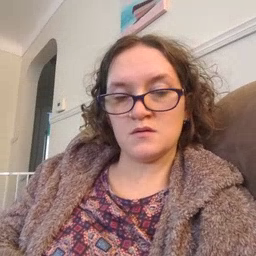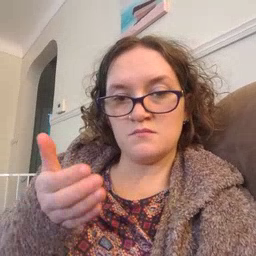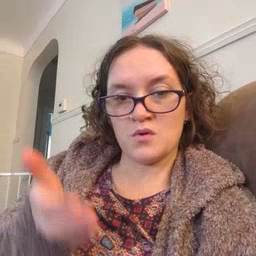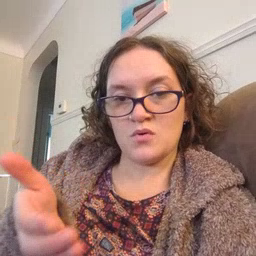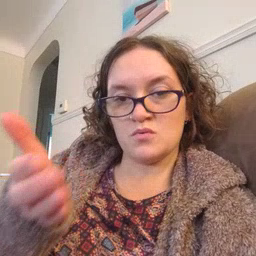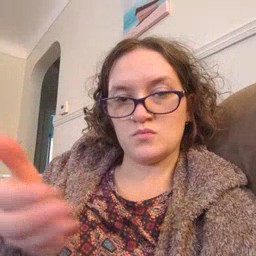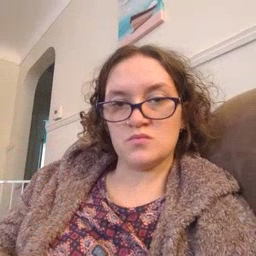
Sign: boat